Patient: sex M, age 57
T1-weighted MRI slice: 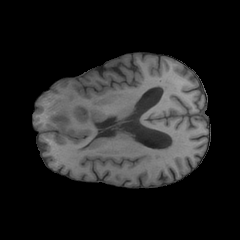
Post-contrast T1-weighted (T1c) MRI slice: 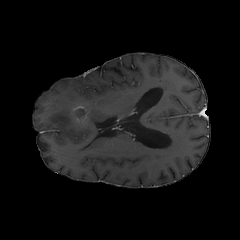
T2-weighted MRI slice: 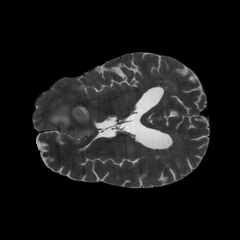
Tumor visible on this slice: yes
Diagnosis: Glioblastoma, IDH-wildtype
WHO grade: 4